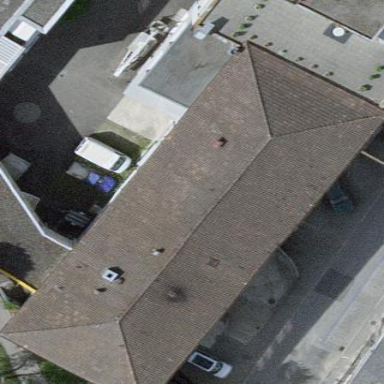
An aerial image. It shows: Industrial building.